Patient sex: M
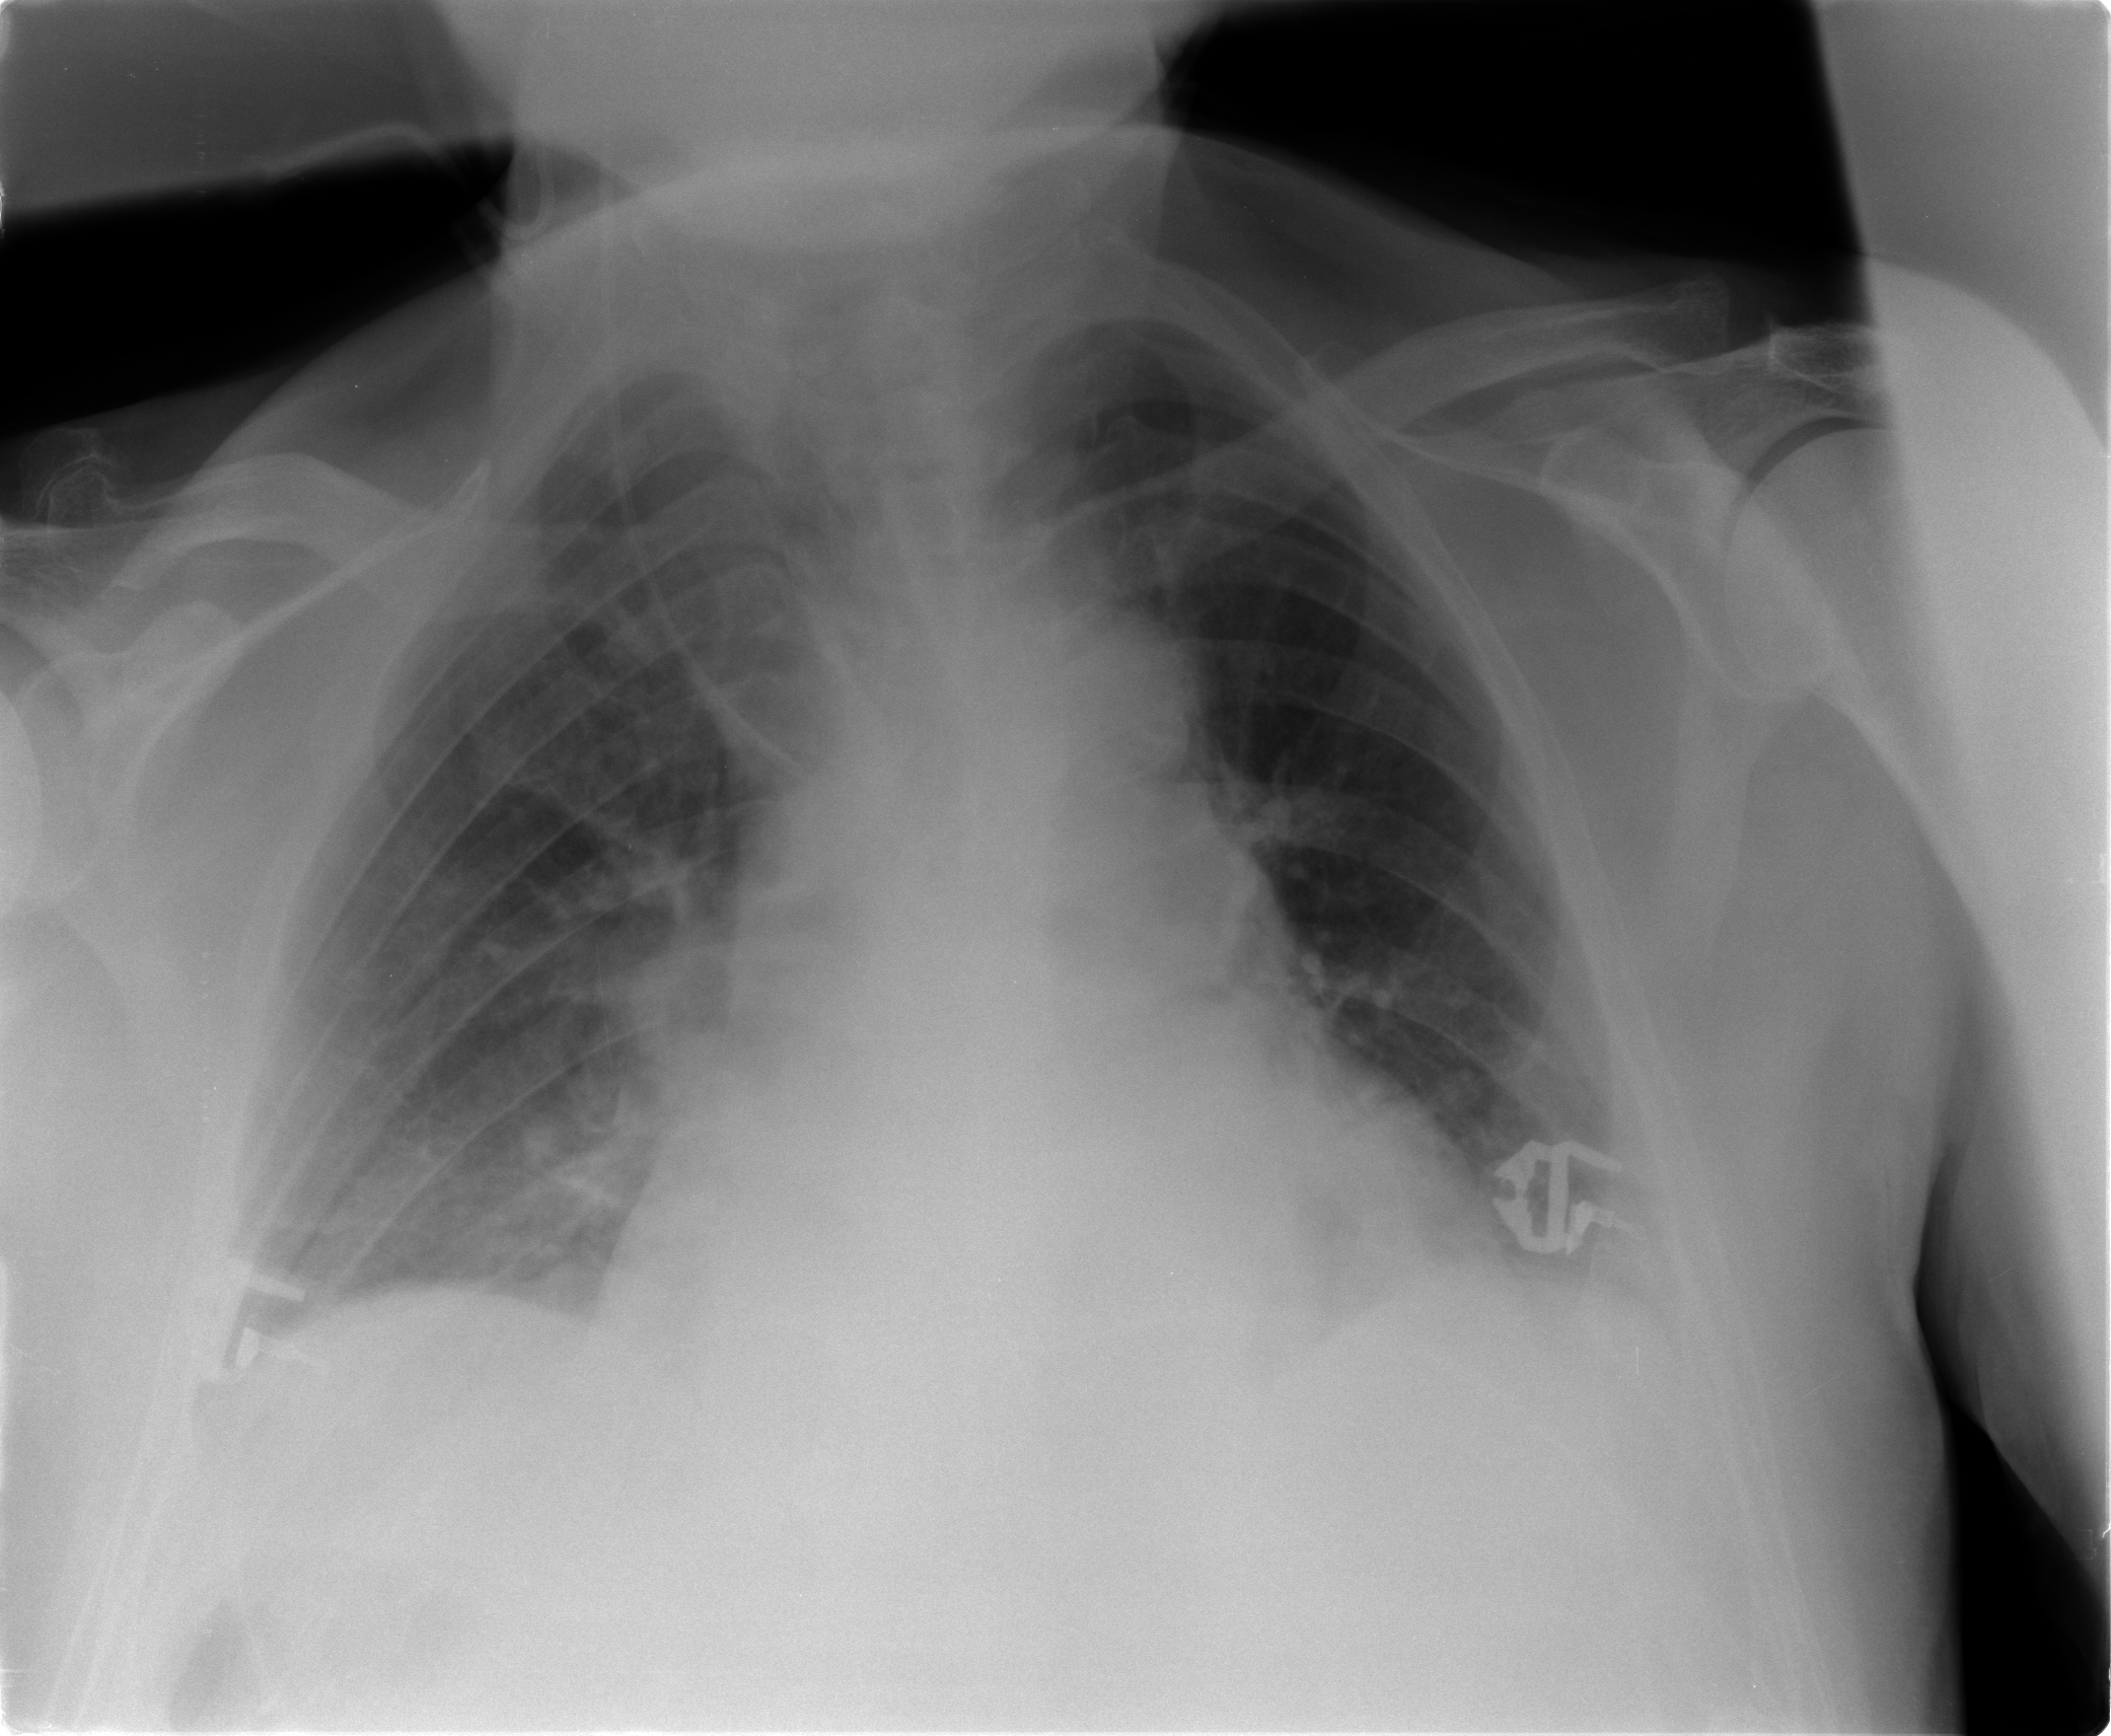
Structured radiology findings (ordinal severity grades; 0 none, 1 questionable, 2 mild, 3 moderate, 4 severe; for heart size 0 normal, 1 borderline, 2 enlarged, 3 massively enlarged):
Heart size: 2
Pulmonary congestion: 2
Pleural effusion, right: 0
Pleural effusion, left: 0
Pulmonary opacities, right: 2
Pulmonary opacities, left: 0
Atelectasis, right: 2
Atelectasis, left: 1